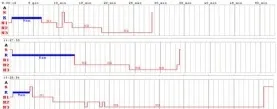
Polysomnography and multiple sleep latency tests of the two cases.
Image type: electrography (ekg)